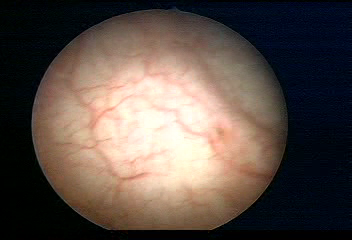
Modality: WLC
Class: Normal mucosa
Bladder cancer association: No